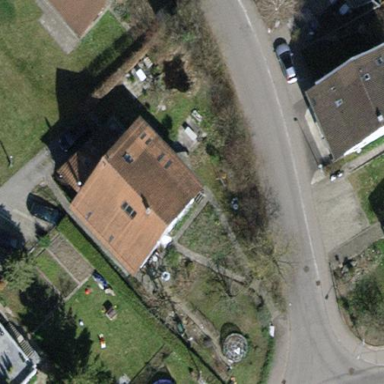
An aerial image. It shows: Residential building.